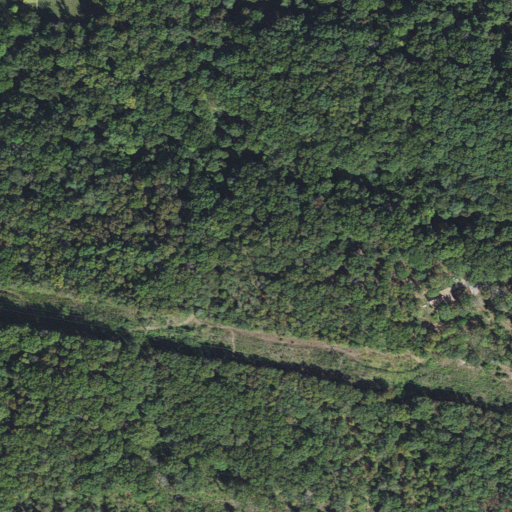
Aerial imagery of mountain in Arkansas named Meacham Cave Hill containing deciduous forest, pasture, and open development